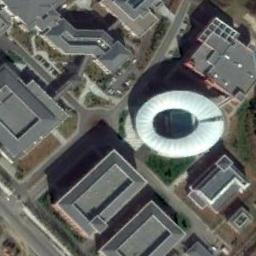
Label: stadium